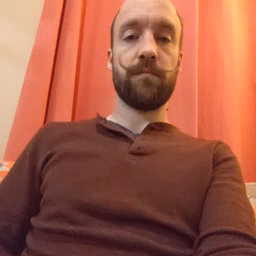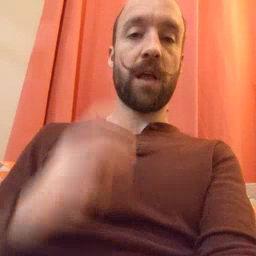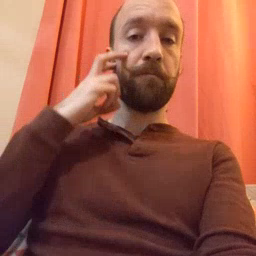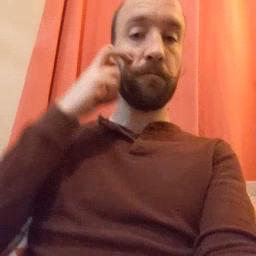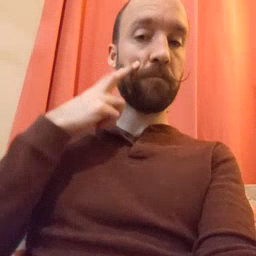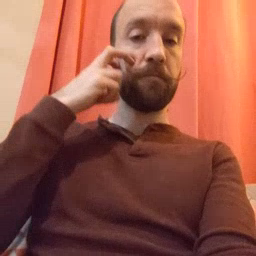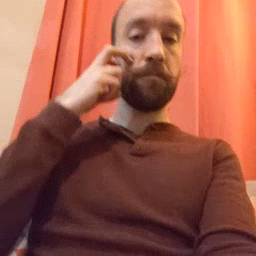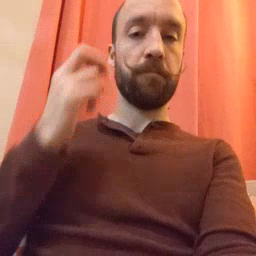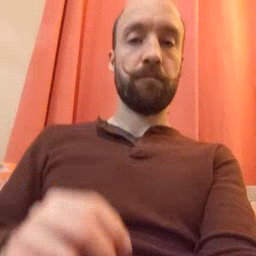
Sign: gum